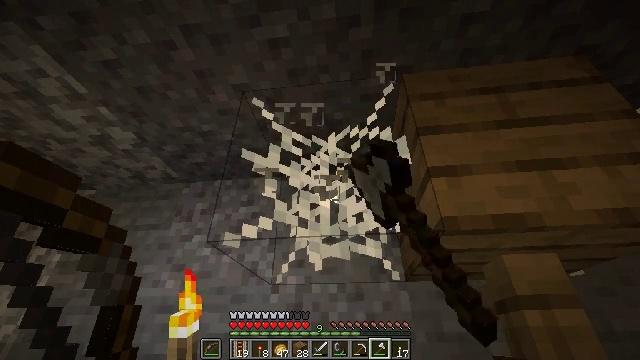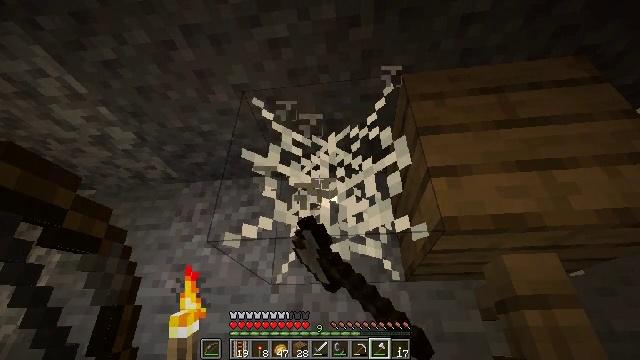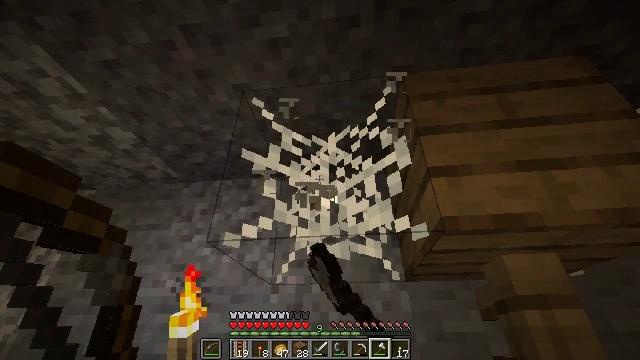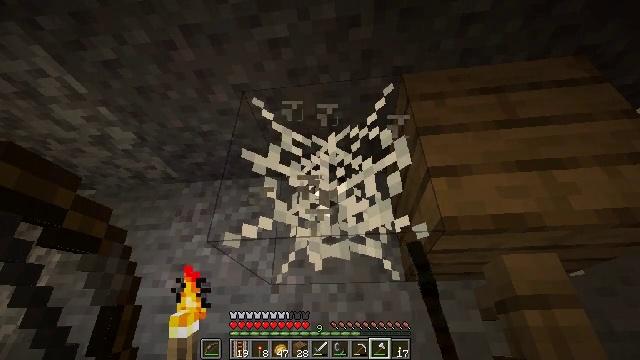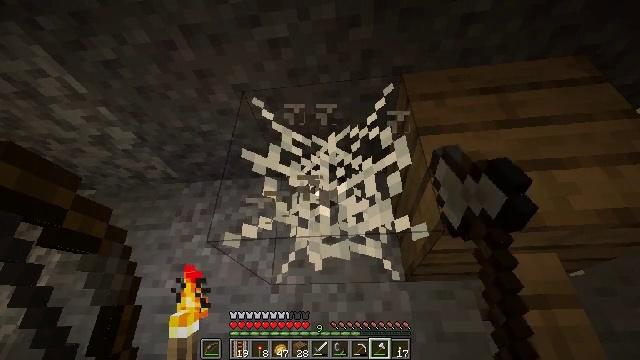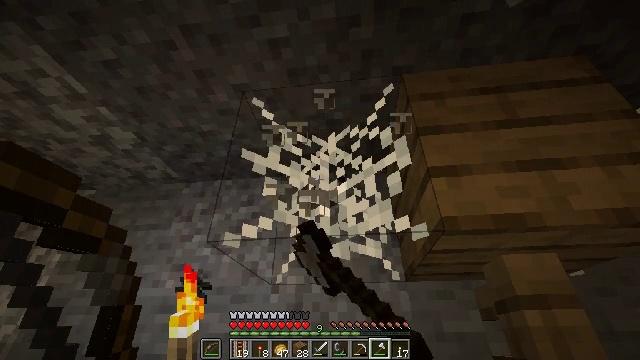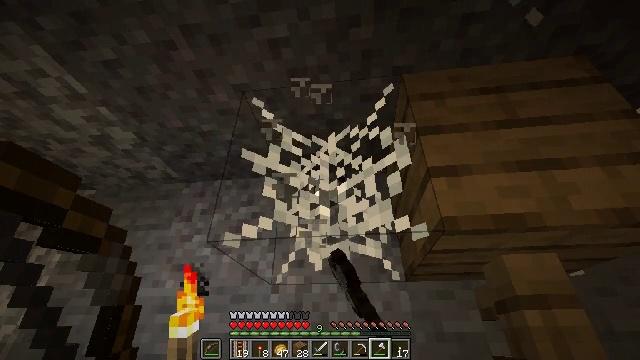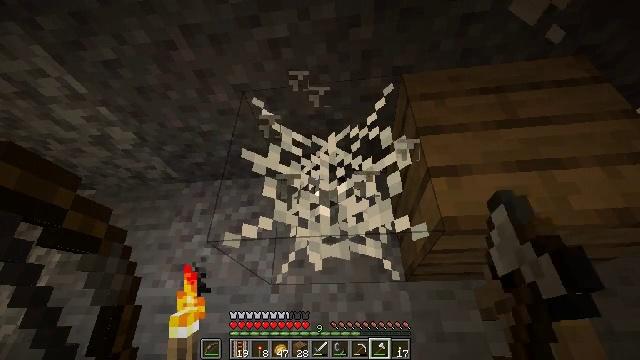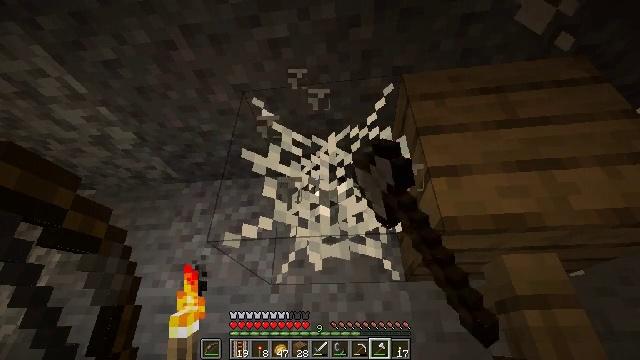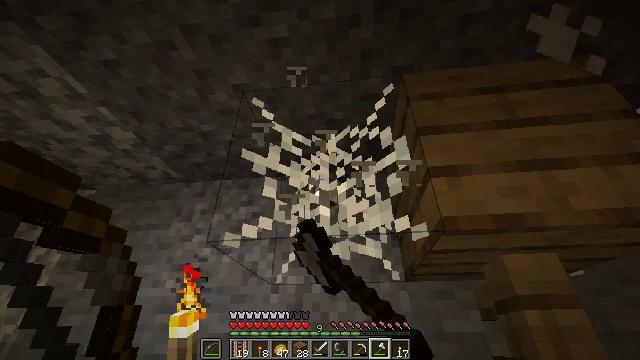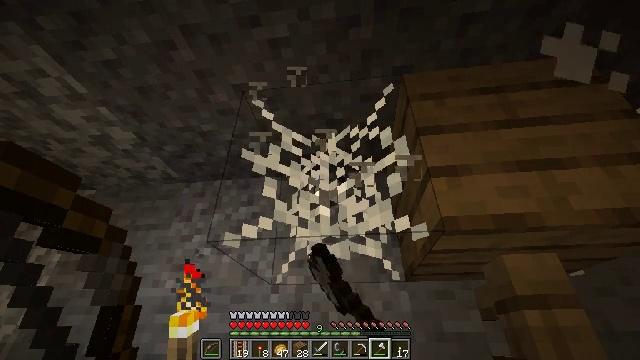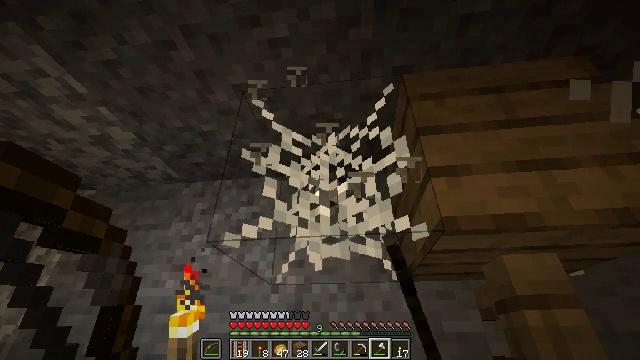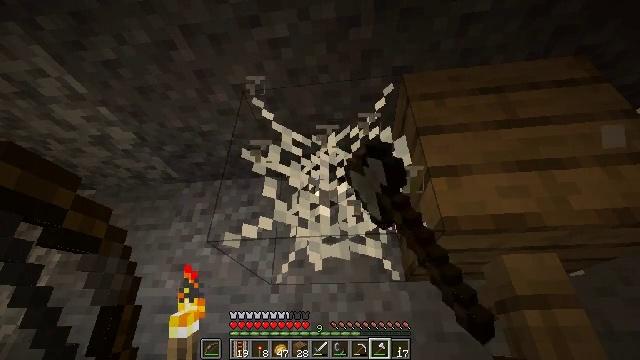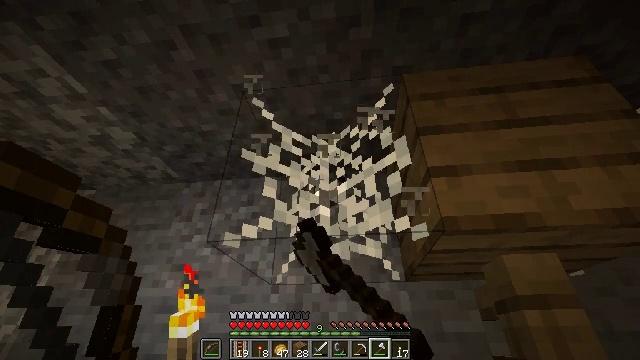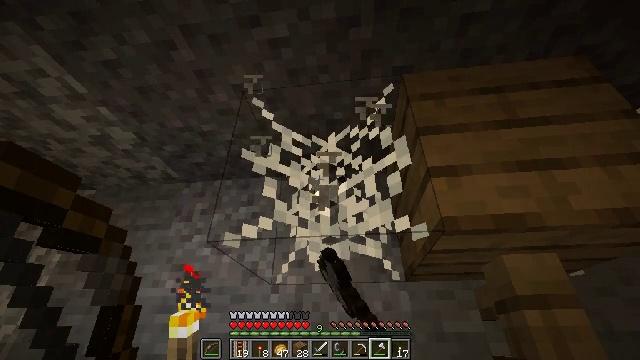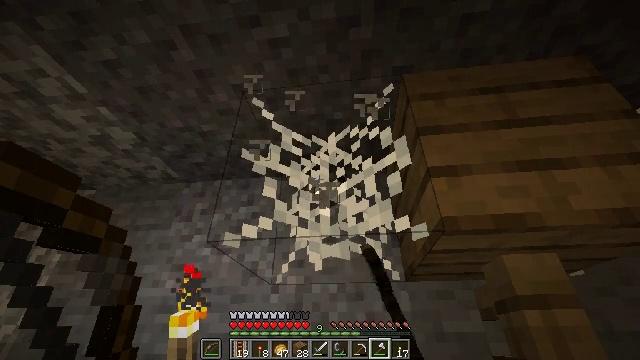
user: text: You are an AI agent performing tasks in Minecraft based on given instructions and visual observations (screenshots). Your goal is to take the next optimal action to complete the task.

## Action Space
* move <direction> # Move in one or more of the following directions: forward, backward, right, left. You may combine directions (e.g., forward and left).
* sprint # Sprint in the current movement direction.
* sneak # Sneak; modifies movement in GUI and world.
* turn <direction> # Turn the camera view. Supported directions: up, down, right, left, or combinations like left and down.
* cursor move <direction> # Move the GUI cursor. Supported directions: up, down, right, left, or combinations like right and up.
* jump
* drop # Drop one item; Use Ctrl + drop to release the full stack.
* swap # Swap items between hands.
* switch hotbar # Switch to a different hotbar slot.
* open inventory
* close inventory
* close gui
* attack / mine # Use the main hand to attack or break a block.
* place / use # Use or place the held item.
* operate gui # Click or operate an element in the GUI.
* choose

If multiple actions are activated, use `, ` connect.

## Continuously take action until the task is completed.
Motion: motion action
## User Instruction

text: Break the rail off the ground.
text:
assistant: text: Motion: attack / mine
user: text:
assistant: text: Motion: attack / mine
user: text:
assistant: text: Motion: attack / mine
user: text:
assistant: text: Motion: attack / mine
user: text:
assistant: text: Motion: attack / mine
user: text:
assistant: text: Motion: attack / mine
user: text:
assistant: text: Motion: attack / mine
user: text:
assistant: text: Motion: attack / mine
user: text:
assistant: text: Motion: attack / mine
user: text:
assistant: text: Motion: attack / mine
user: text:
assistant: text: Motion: attack / mine
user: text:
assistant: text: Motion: attack / mine
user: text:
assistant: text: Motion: attack / mine
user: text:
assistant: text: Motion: attack / mine
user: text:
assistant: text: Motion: attack / mine
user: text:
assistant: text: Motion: attack / mine
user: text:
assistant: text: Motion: attack / mine
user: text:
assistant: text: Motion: attack / mine
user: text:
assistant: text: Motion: attack / mine
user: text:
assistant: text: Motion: attack / mine
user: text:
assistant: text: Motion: attack / mine
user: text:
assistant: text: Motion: attack / mine
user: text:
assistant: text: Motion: attack / mine
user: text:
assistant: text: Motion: attack / mine
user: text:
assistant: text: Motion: attack / mine
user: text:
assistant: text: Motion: turn left
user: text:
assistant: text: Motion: turn left and down
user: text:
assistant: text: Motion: turn left and down
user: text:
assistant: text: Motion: turn left and down
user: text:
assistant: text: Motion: turn down